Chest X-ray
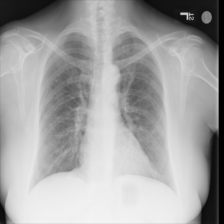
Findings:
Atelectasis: negative
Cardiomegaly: negative
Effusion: negative
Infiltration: negative
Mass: negative
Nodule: negative
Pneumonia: negative
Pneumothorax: negative
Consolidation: negative
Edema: negative
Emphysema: negative
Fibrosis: negative
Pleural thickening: negative
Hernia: negative